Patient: sex F, age 77
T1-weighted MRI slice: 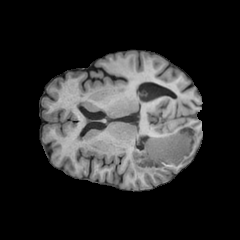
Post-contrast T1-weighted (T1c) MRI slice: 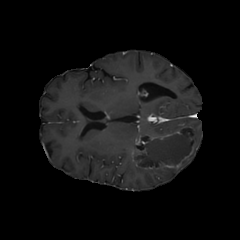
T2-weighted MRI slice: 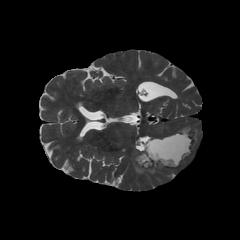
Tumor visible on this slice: yes
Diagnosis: Glioblastoma, IDH-wildtype
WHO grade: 4